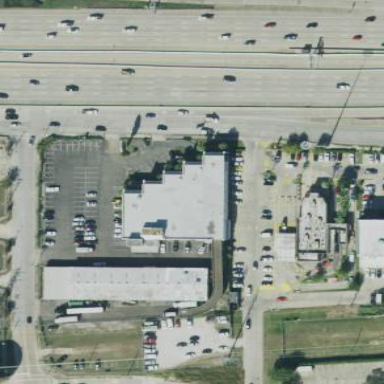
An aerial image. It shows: Building with furniture shop.